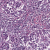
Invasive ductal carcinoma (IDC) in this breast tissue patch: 1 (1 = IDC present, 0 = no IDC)